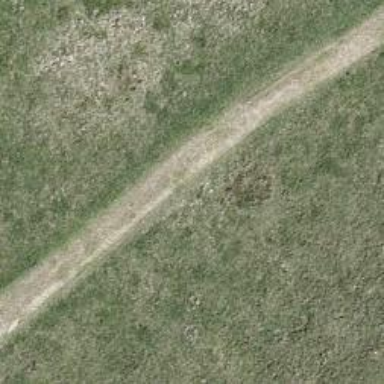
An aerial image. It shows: Track road with grade3 tracktype.